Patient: sex M, age 70
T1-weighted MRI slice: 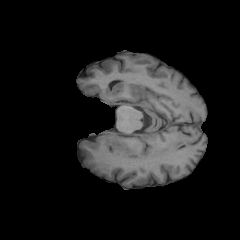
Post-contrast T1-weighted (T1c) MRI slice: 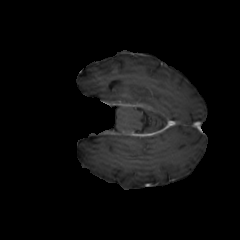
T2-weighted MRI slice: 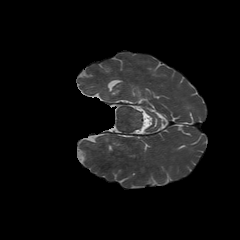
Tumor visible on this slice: no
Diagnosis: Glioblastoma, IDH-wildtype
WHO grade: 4